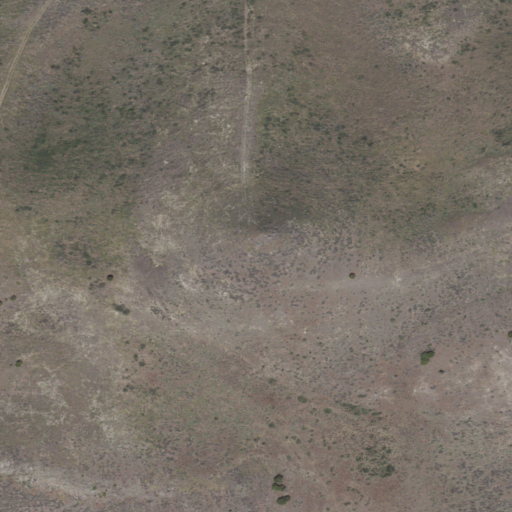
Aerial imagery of mountain in Idaho named Stevens Peak containing shrub and open development